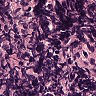
Metastatic tissue present: no